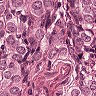
Metastatic tissue present: yes